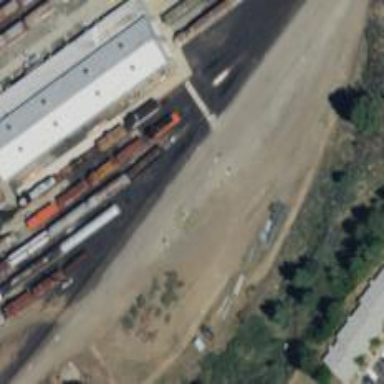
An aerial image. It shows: Preserved railway yard with rails.